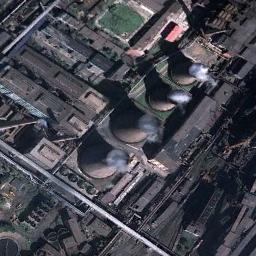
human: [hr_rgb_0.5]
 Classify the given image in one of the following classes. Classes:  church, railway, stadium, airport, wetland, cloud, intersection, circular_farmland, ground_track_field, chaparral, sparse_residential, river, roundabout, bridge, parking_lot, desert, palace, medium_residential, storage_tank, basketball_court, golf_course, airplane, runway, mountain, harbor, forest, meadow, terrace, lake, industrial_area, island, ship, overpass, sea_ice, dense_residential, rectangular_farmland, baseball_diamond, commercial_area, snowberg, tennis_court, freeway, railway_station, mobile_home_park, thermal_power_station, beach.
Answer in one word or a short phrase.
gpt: thermal_power_station